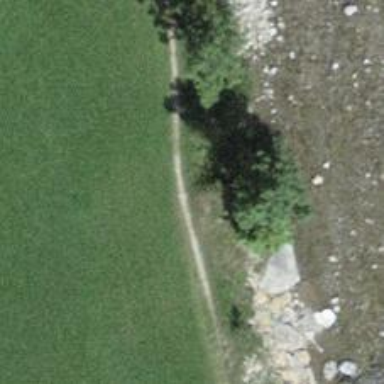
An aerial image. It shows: Well-maintained compacted path with excellent trail visibility.